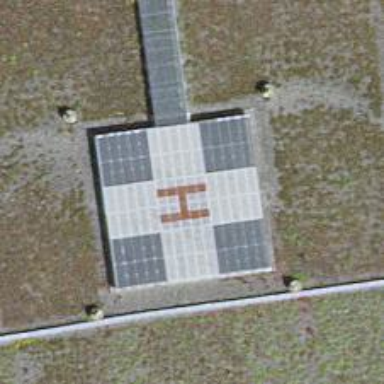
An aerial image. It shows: Image of helipad at airport.